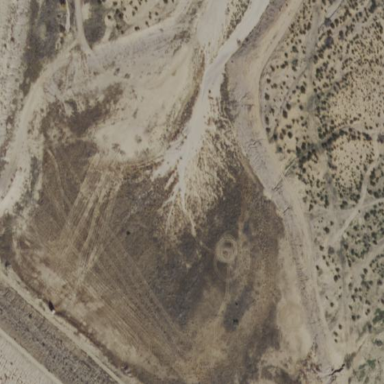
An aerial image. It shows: Detention basin with natural sandy surroundings.